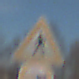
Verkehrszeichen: FussgaengerRechts
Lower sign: Ueberholverbot
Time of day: MorningAfternoon
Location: Outdoor (Nature)
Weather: PartlyCloudy
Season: NotSpecified
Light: Natural